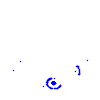
Particle: pion